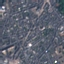
Land use / land cover: Residential